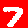
Digit: 7